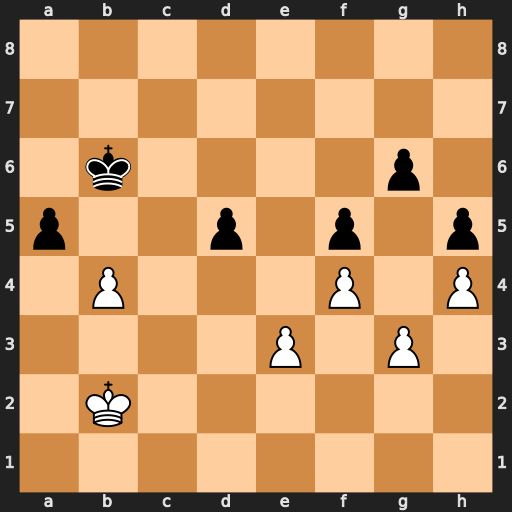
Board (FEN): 8/8/1k4p1/p2p1p1p/1P3P1P/4P1P1/1K6/8
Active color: w
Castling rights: -
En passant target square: -
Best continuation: bxa5+ Kxa5 Kc3 Kb5 Kd4 Kc6 Ke5 Kc5 Kf6 Kc4 Kxg6 Kd3 Kxf5